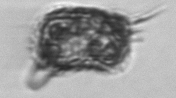
Label: Amylax